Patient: sex M, age 45
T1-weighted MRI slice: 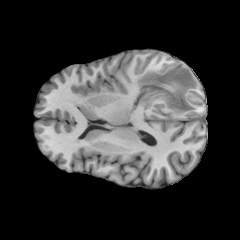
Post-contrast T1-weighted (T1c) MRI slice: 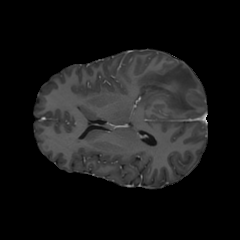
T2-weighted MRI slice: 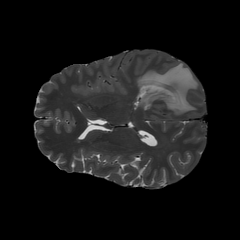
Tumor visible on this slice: yes
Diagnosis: Glioblastoma, IDH-wildtype
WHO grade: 4